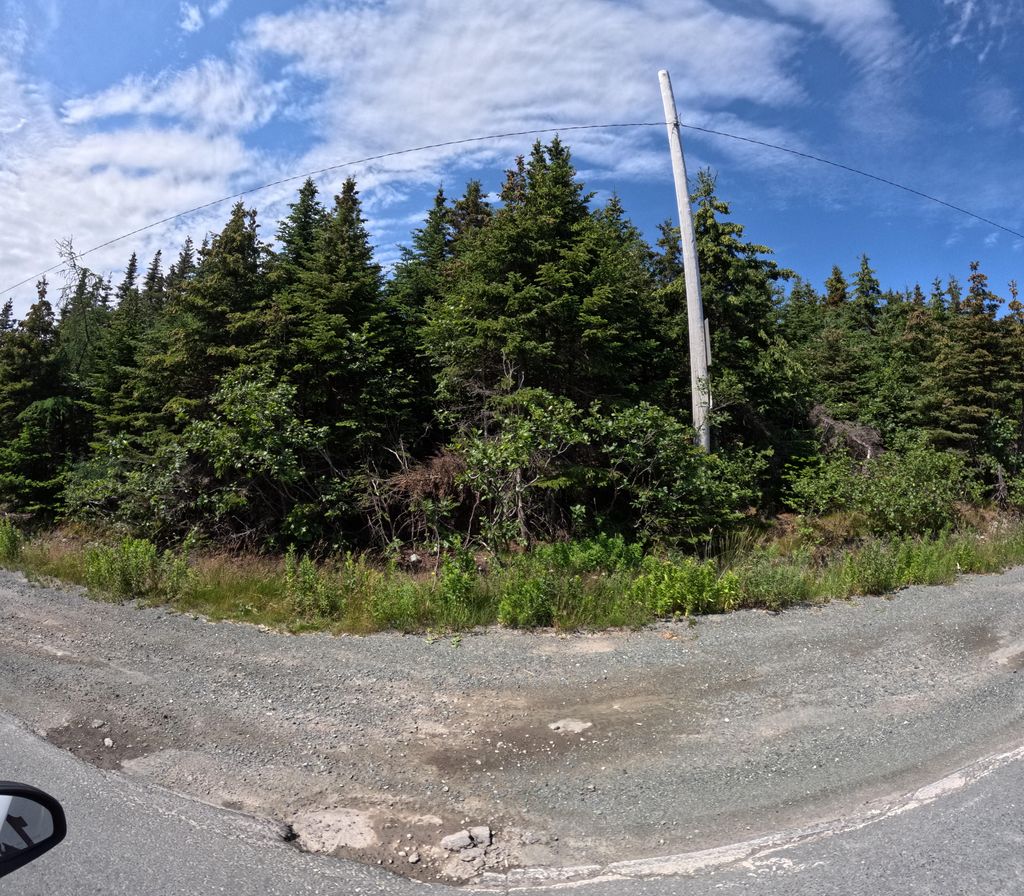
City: st_johns